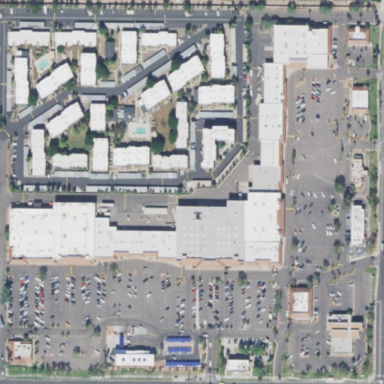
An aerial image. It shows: Retail area.